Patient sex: F
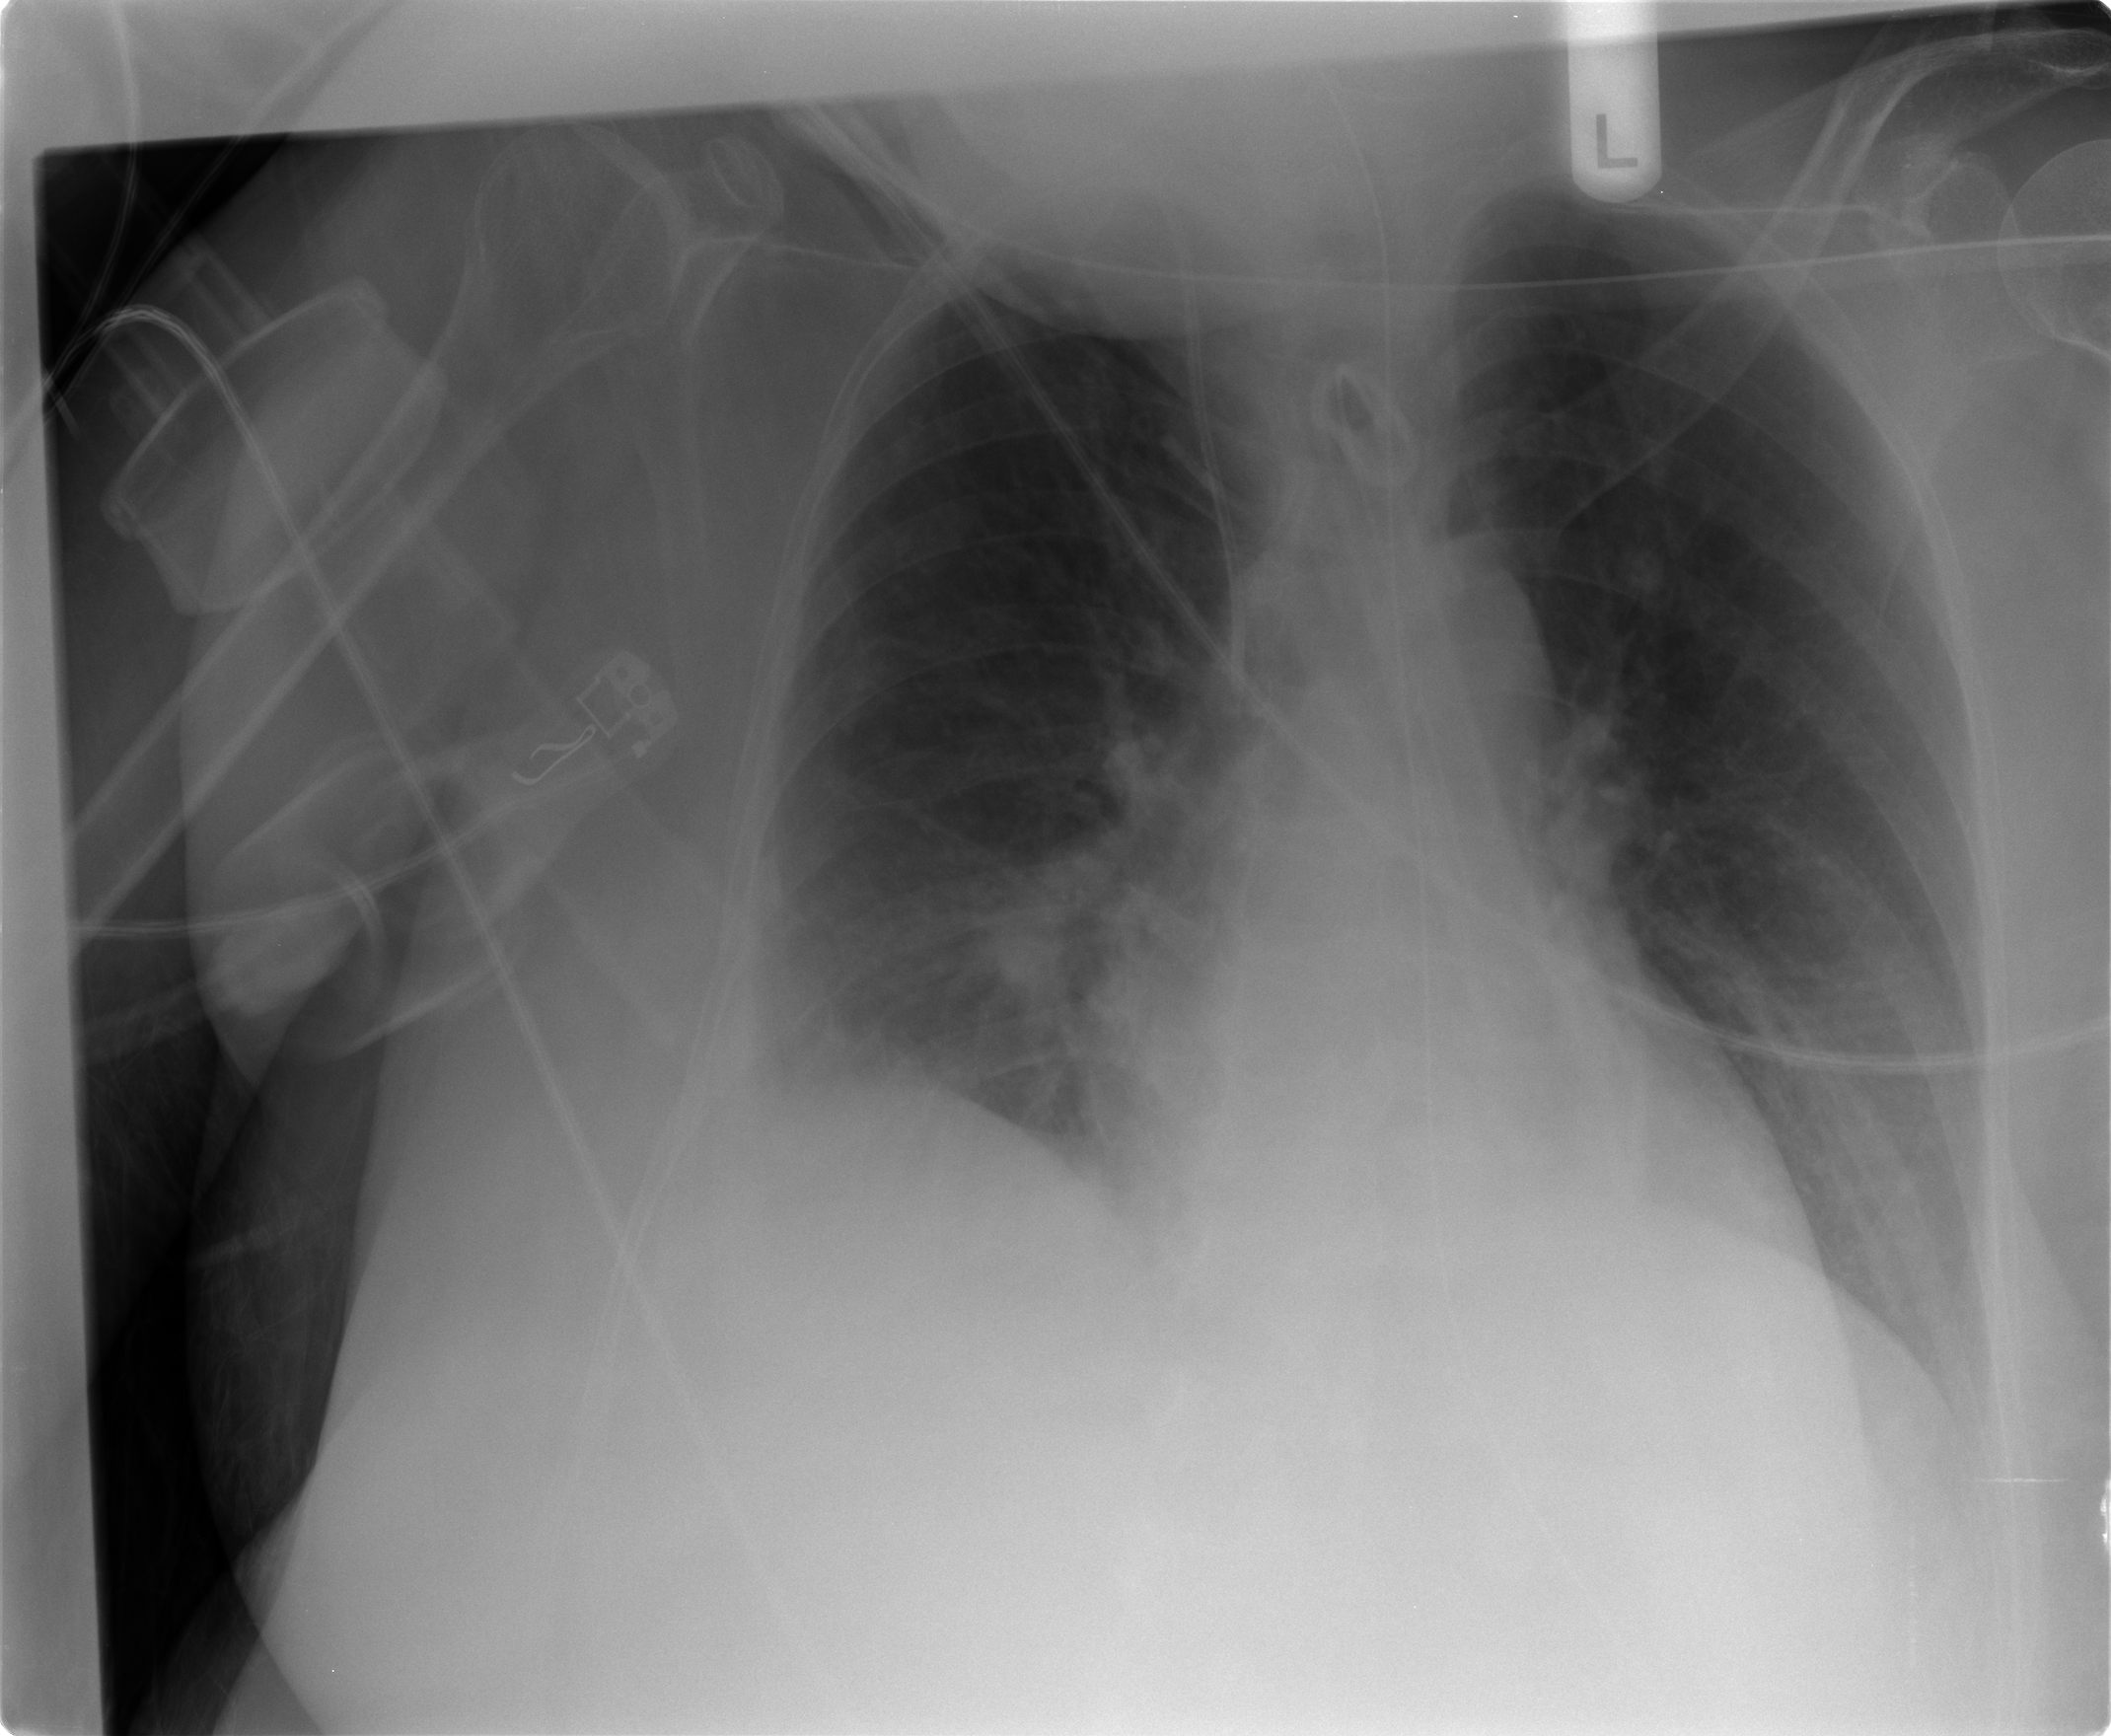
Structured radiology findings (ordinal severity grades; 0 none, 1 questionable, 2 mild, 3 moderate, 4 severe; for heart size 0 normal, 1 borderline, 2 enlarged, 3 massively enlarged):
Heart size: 0
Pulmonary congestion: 2
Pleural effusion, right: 2
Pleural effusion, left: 2
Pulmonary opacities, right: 2
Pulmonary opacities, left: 0
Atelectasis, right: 2
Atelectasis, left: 0